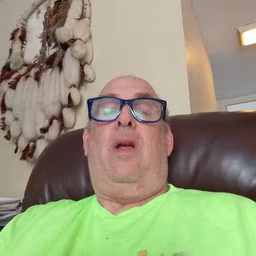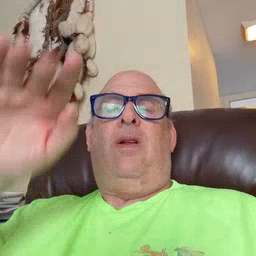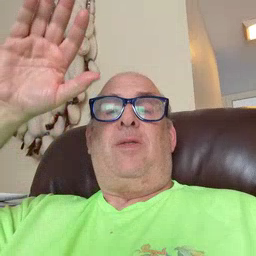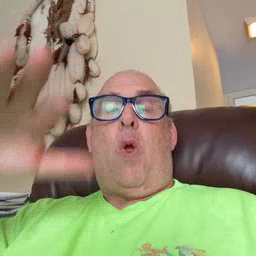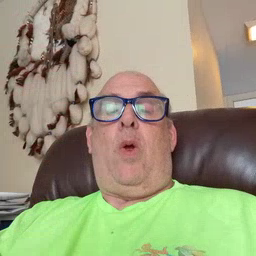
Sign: snow